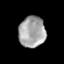
Tissue: prostate
Cell type: T cells
Senescence score: 0.3084
Nuclear area (px): 803
Mean DAPI intensity: 165.417